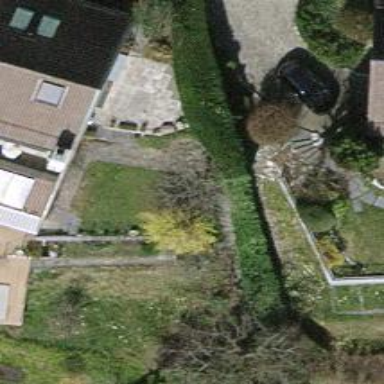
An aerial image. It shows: Hedge acting as barrier.